Question: I created a normal Dynamic Web Project in Eclipse. I added a folder to the project, which shows up after refreshing the project. The folder is containing an XML-file with configurations for the applications.
When I deploy the application on the tomcat in eclipse, the relative pathes do not match anymore. I need to copy the folder in the catalina home directory and then it works.
When the development comes to an end, I will export a WAR-File and deploy it on my server. It would be great, if then the configurations will be included as well.

If you have any questions or you need some further information, do not hesitate to ask nor to comment!
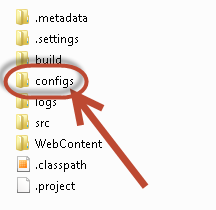
Answer: I copied the configs-folder into the WebContent-folder and accorded the paths.
Now i have two configurations, one for my local execution and one for the execution on Tomcat after the deployment.
I needed to accord the filepaths starting from CATALINA's home directory.